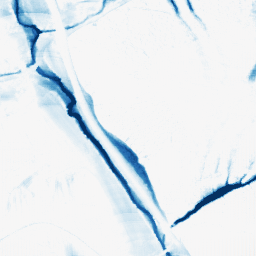
Category: morphological
Decomposition family: morphological_ellipse
Decomposition parameters: operation: closing
width: 10
height: 50
Upsampling method: fft_zeropad
Upsampling parameters: scale: 8
Upsampling scale: 8